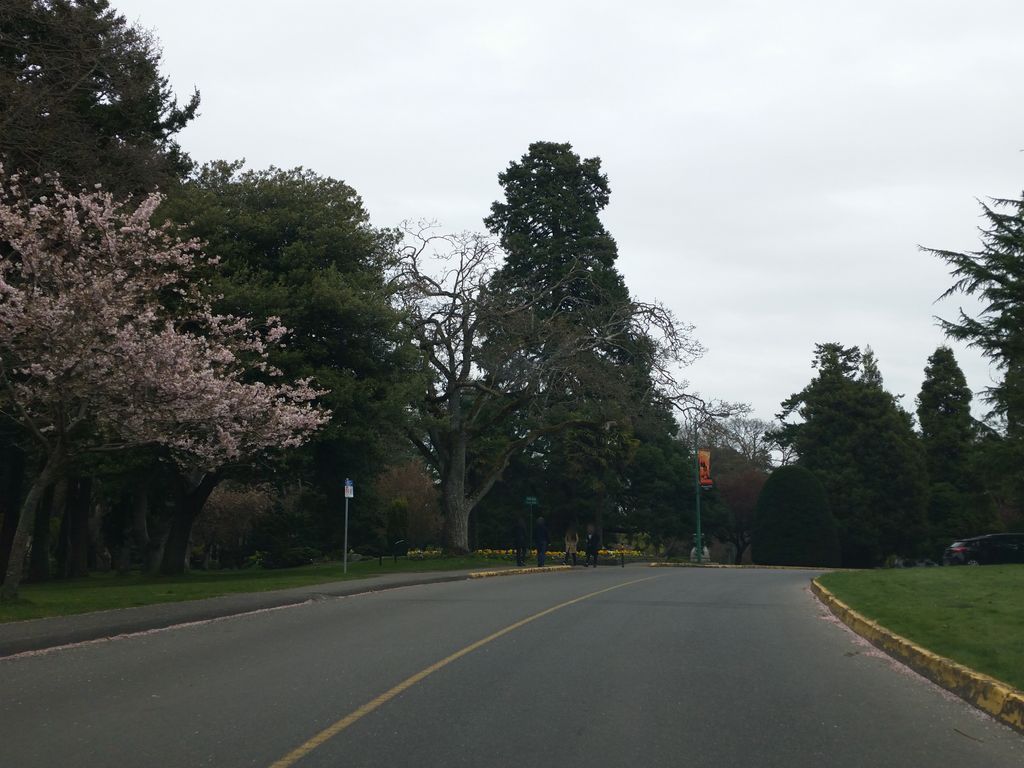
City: victoria